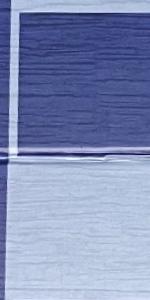
Label: Empty